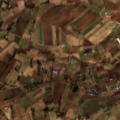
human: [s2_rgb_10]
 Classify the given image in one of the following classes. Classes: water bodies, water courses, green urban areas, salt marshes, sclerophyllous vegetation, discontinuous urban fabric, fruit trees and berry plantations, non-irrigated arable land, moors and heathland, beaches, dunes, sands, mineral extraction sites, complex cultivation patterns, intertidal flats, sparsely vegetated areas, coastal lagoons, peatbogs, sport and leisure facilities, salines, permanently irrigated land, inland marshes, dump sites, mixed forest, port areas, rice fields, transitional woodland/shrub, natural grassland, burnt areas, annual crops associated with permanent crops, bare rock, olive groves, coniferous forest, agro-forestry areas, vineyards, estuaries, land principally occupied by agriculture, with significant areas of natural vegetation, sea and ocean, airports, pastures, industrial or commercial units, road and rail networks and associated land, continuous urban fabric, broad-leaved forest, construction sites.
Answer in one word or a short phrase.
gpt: complex cultivation patterns